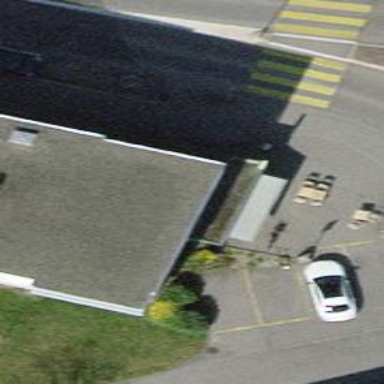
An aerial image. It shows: Bakery.